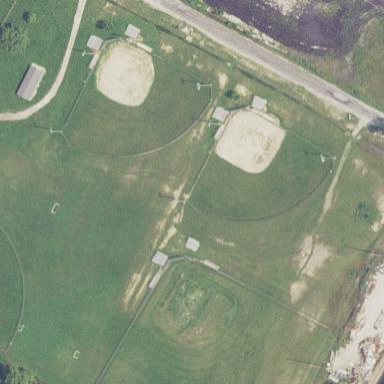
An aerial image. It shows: Baseball pitch for leisure land activities.